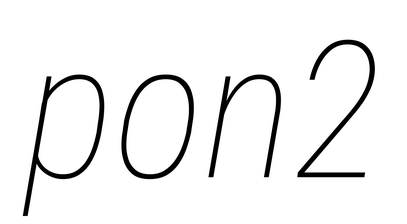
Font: Roboto-Italic_Condensed_Thin_Italic